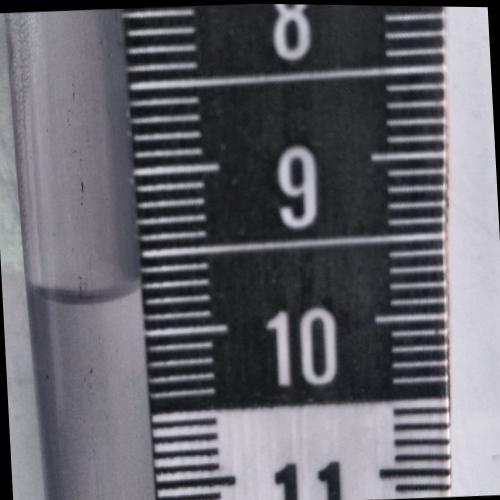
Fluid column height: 9.7 cm